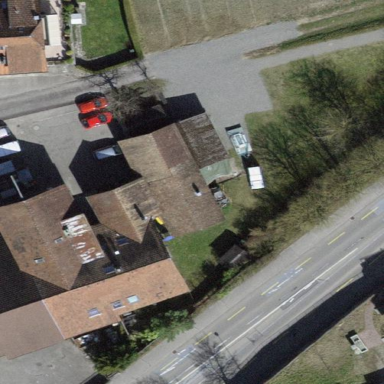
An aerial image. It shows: Building with tile roof.